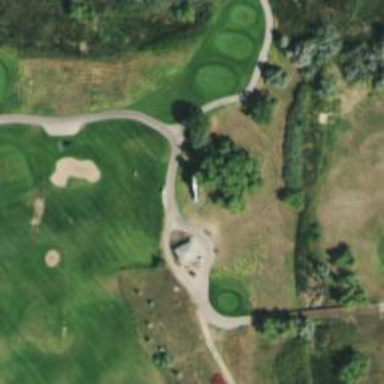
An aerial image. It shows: Well-maintained path designated for golf carts.